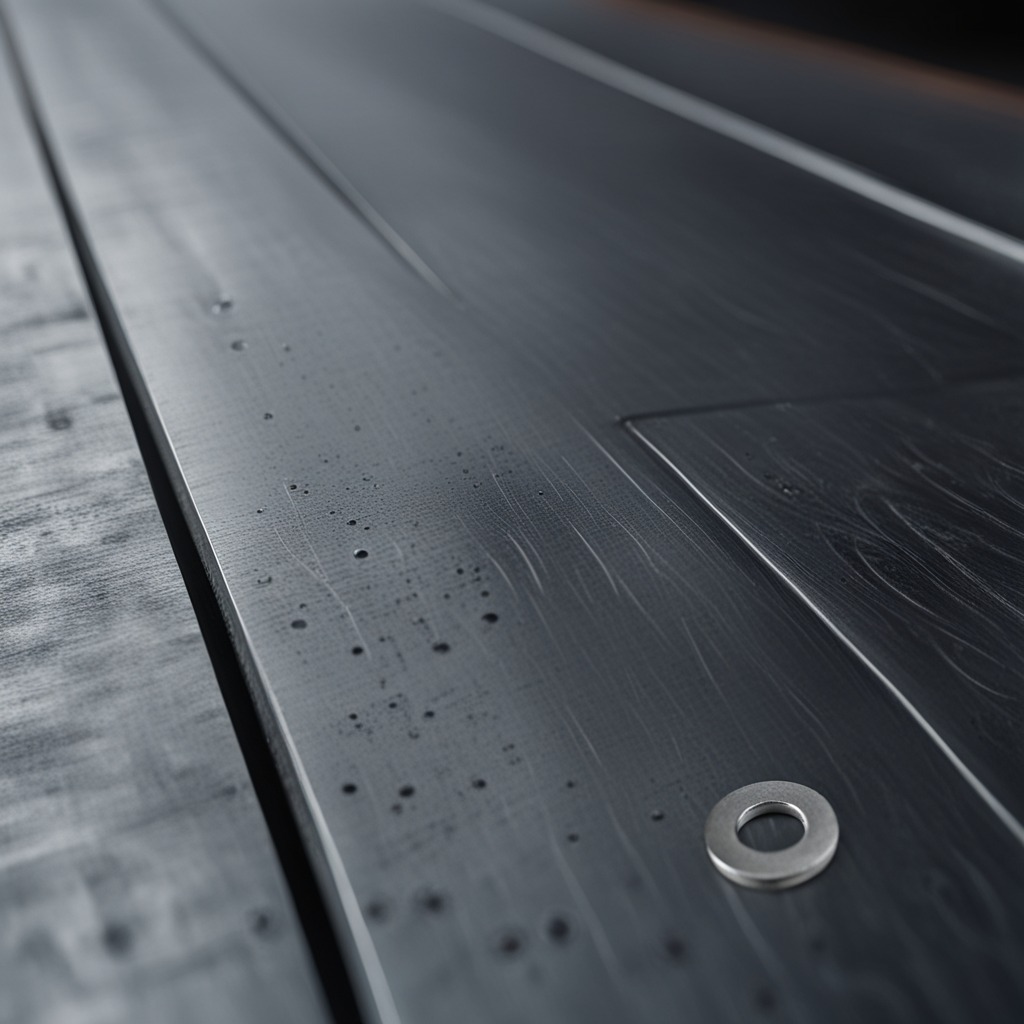
A flat metal washer is lying on the cold steel table in a mining workshop.